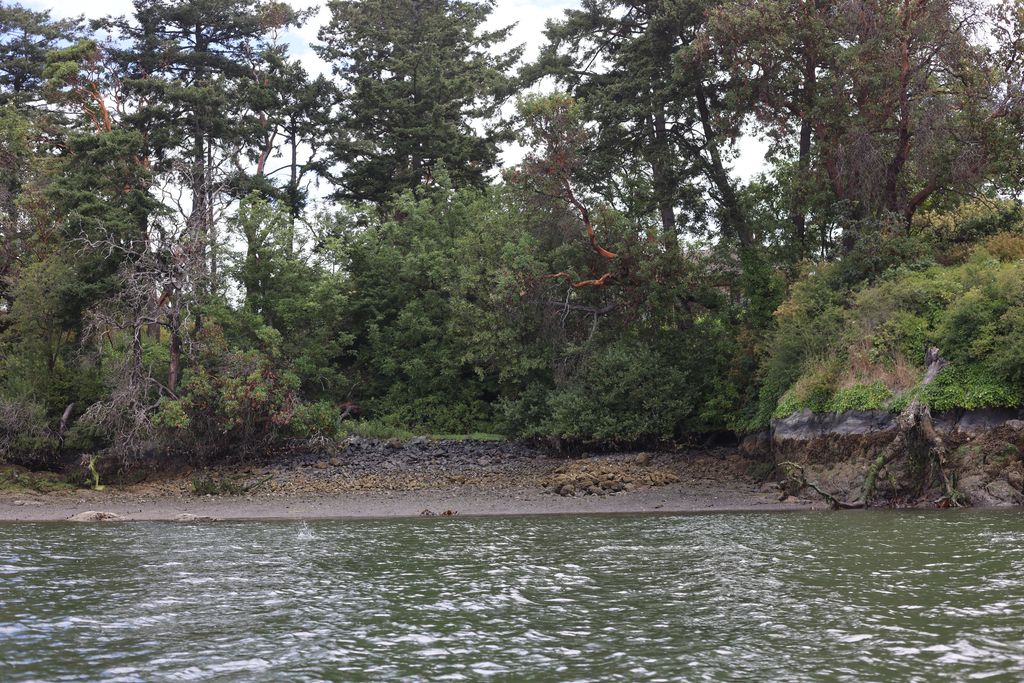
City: victoria